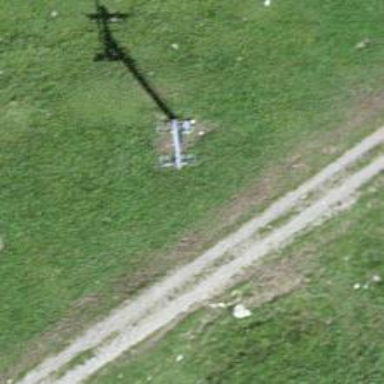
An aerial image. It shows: Pylon used for aerialway.